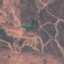
Land use / land cover class: HerbaceousVegetation